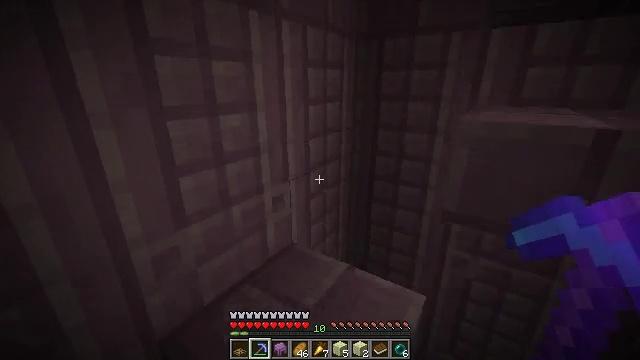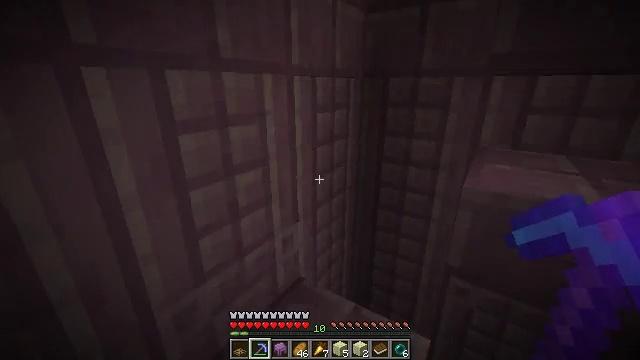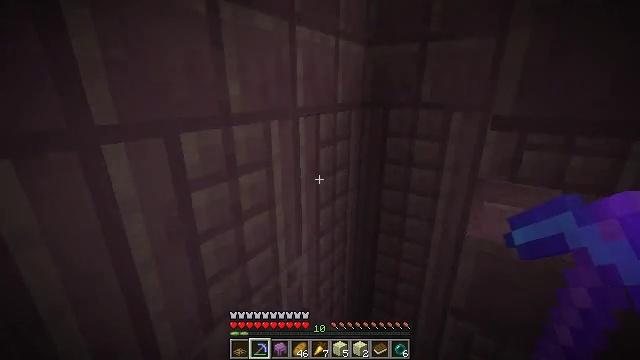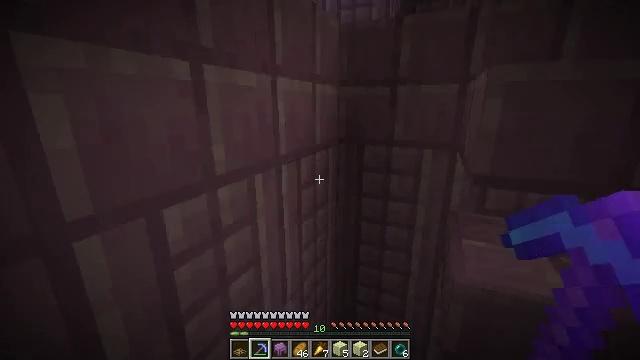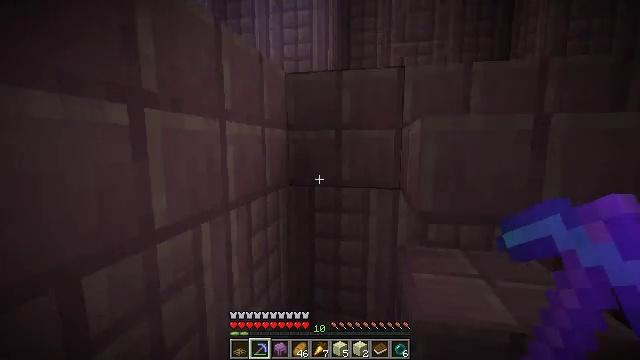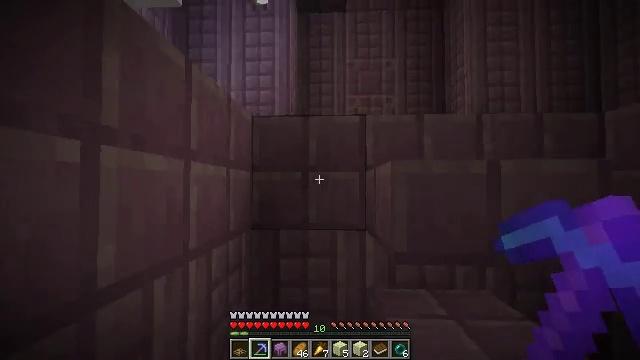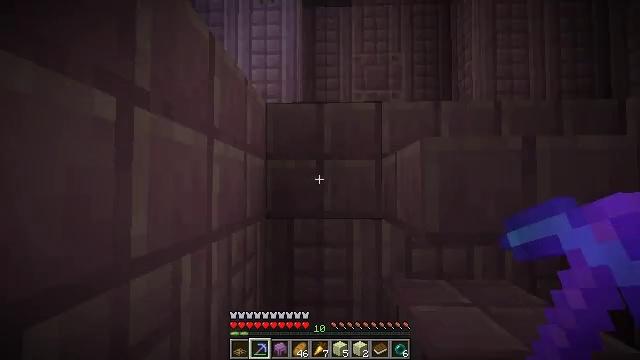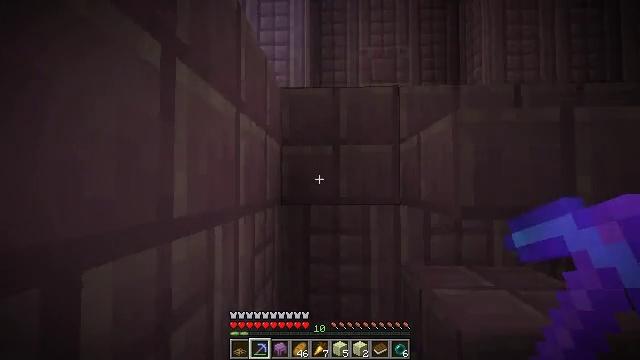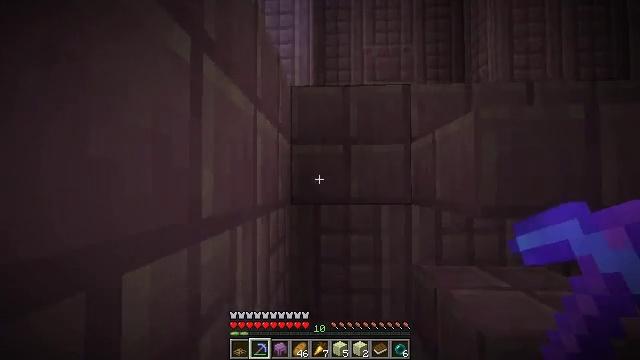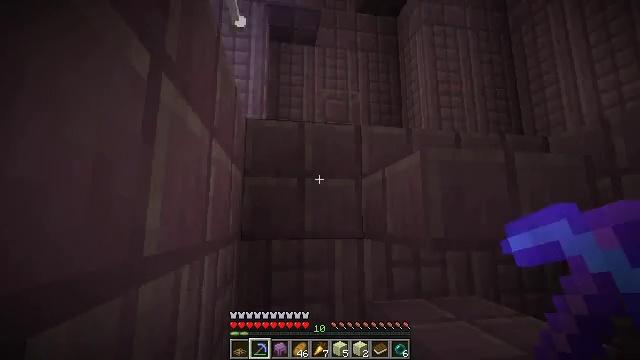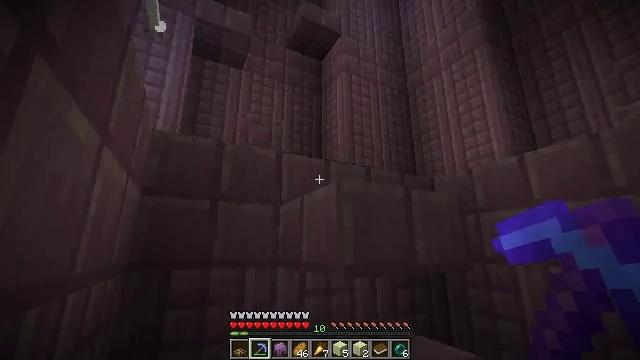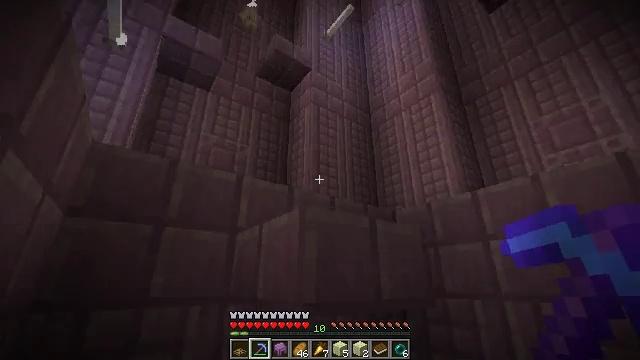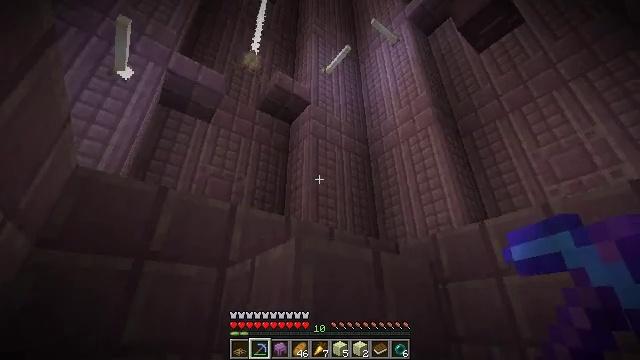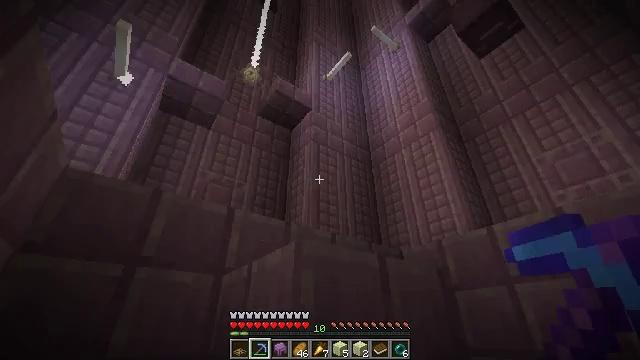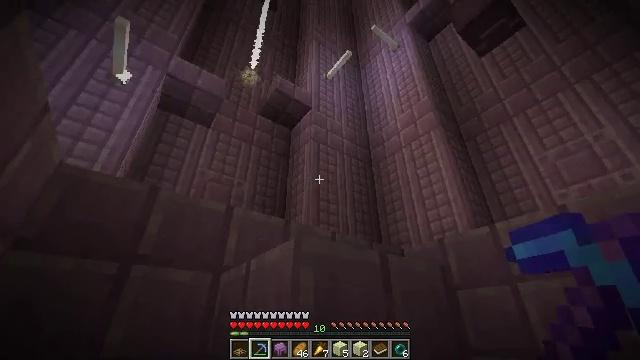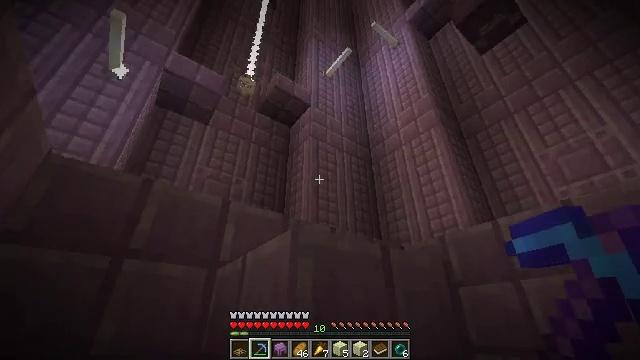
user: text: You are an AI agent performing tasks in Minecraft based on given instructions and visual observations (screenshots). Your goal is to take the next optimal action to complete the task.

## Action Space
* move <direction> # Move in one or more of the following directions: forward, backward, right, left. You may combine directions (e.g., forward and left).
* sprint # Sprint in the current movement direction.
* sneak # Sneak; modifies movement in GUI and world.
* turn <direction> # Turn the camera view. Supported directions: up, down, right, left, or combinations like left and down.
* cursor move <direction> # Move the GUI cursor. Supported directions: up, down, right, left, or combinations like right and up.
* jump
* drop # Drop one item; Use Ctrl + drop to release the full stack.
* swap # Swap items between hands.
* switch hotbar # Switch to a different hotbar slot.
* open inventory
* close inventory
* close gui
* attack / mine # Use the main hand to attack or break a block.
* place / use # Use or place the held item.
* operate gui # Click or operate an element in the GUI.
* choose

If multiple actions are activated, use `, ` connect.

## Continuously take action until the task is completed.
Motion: motion action
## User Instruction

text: Collect the purpur slab after breaking it.
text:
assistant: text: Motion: move forward and move left, jump
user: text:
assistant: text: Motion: move forward and move left, turn right, jump
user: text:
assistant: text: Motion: move forward and move left, turn right and up
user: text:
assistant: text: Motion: move forward and move left, turn right and up
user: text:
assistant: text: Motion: move forward and move left, turn right and up
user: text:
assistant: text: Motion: move left
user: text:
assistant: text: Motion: no_op
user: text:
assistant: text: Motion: no_op
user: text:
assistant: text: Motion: turn right and up
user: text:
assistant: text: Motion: turn right and up
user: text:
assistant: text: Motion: move forward, turn right and up
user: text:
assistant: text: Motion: move forward, turn up
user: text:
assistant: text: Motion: turn up
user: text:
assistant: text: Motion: no_op
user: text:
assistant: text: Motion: no_op
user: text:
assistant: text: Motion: turn right and down
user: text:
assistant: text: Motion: turn right and down
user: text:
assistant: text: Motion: turn down
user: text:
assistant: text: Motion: turn down
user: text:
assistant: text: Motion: attack / mine
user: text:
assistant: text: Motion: attack / mine
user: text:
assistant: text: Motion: turn down, attack / mine
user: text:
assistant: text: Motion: turn left and down, attack / mine
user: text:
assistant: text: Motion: attack / mine
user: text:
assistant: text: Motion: attack / mine
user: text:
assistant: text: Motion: attack / mine